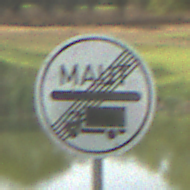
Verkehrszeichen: EndeMautpflicht
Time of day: MorningAfternoon
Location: Outdoor (Nature)
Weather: PartlyCloudy
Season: NotSpecified
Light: Natural